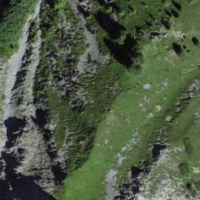
EUNIS habitat code: 26
Species observed at this site:
Pyrrhocorax graculus